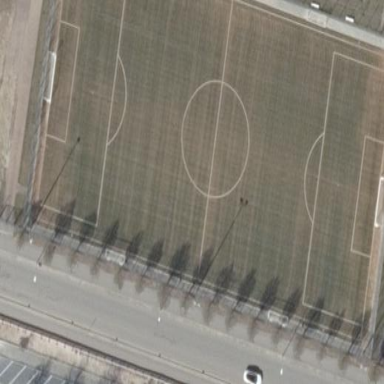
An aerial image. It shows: Soccer pitch with artificial turf designed for leisure and sports activities.